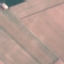
Land use / land cover class: AnnualCrop